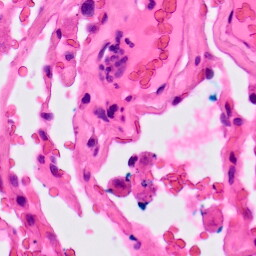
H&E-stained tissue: Lung